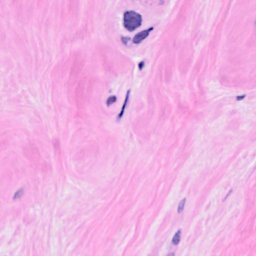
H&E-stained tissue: Breast